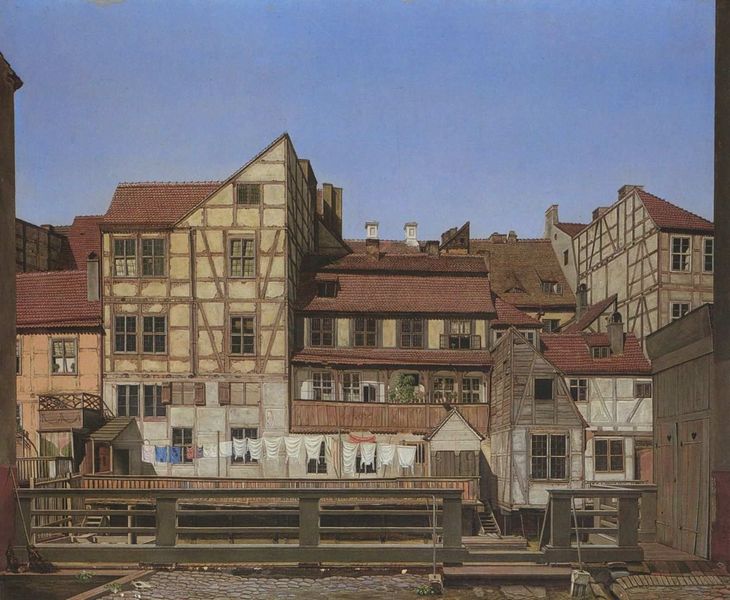
Titel: Berlin, Kupfergraben, Schleuse mit gegenüberliegenden Häusern
Künstler: Ludwig Deppe
Standort: Berlin
Institution: Alte Nationalgalerie
Schlagwörter: blau, gemälde, himmel, schatten, wasser, weiß, fluss, grün, ocker, stadt, wäsche, braun, fenster, holz, licht, schwarz, tür, dach, gebäude, haus, rot, zaun, beige, hemd, architektur, kleidung, steine, bild, häuser, brücke, busch, hütte, kanal, realismus, pflanzen, schräg, dachziegel, kamin, kamine, schornstein, schuppen, balkon, terrasse, fassaden, pflaster, türen, wäscheleine, leine, dorf, dächer, giebel, schornsteine, ziegel, tag, hof, zäune, kleinstadt, kai, treppe, treppen, detail, balken, geländer, stufe, besen, anbau, stadtansicht, hinterhof, veranda, berlin, balustrade, kopfsteinpflaster, pflastersteine, löcher, herzen, kontraste, maison, blauer himmel, ziegeldach, fachwerk, fachwerkhaus, fachwerkhäuser, naturalistisch, arbre, bois, verdure, orange, peinture, laube, schindel, nürnberg, dachluke, bleu, satteldächer, toit, altstadt, schleuse, hinterhöfe, balcon, linge, fenêtres, plante, dachlandschaft, ancien, grbäude, toiletten, vielle, corde, vêtements, brücker, geschossbauweise, hinterfront, häuserfron, ich bleibe lieber bei diesem, sehe ich die bilder nicht, sonnenlichht, toilettenhäuschen, wenn ich weiterschalte, wäsche auf der leine, fachwerkwäsche, toit rouge, édifices, agée, rustique, corde à linge, camisoles, hinterhf